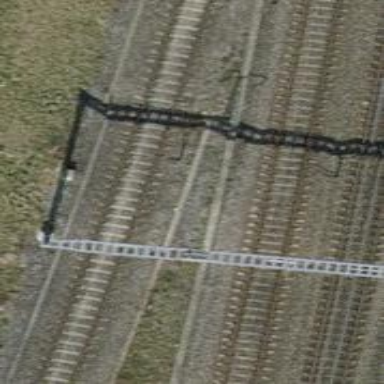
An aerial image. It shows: Rail siding with electrified contact lines.